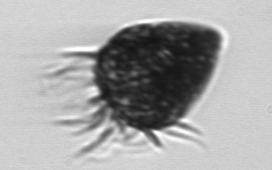
Label: Strombidium_morphotype2